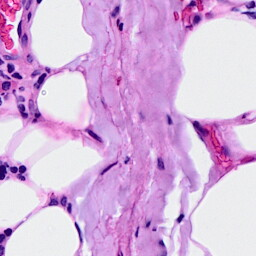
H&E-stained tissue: Breast